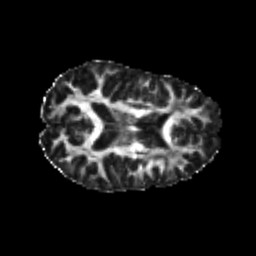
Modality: FA
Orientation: axial
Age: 22
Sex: female
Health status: healthy
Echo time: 0.074 s